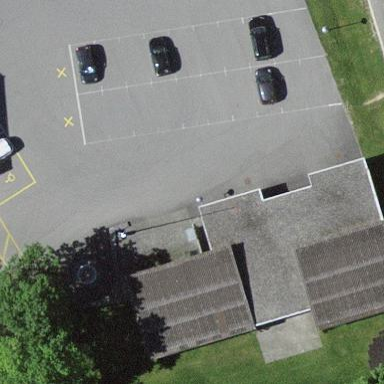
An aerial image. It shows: Kindergarten building.